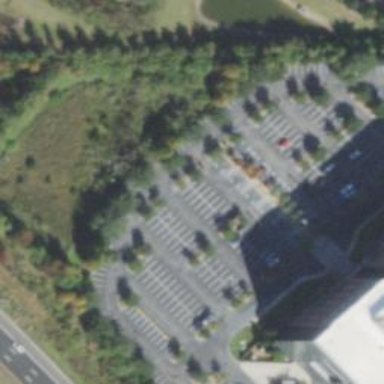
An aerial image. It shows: Parking space is available.